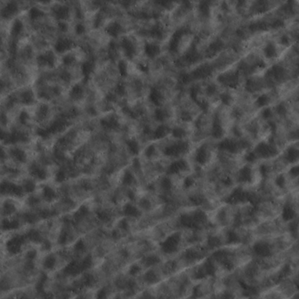
Label: non_frost